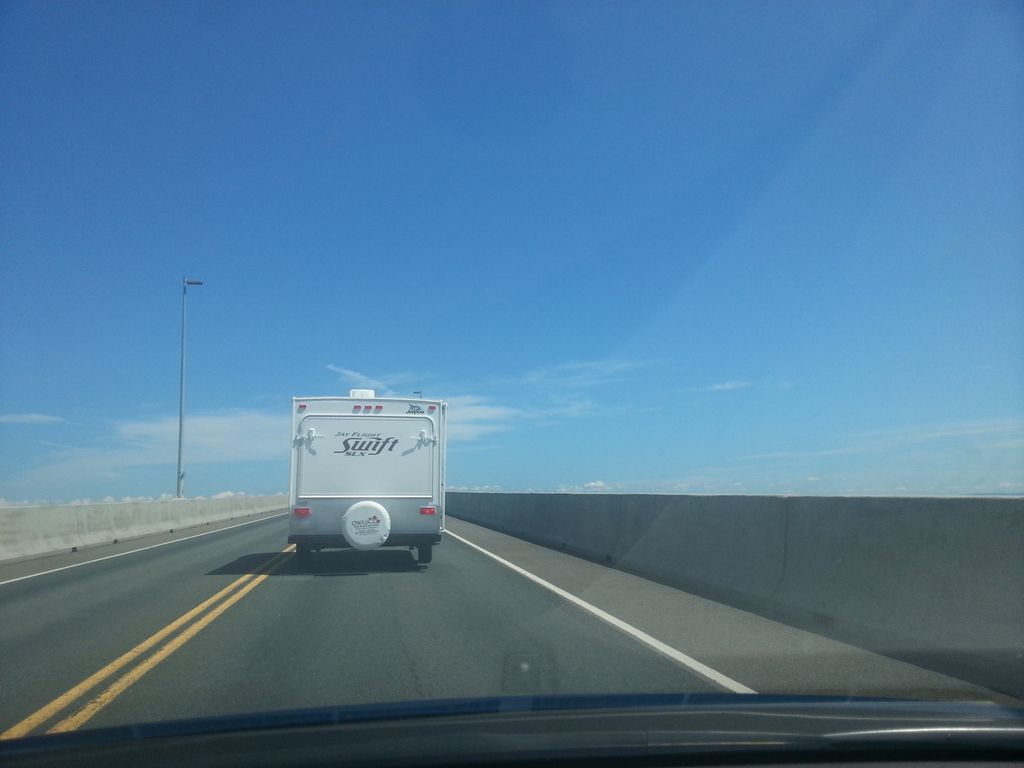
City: charlottetown